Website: walmart
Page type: billing-address
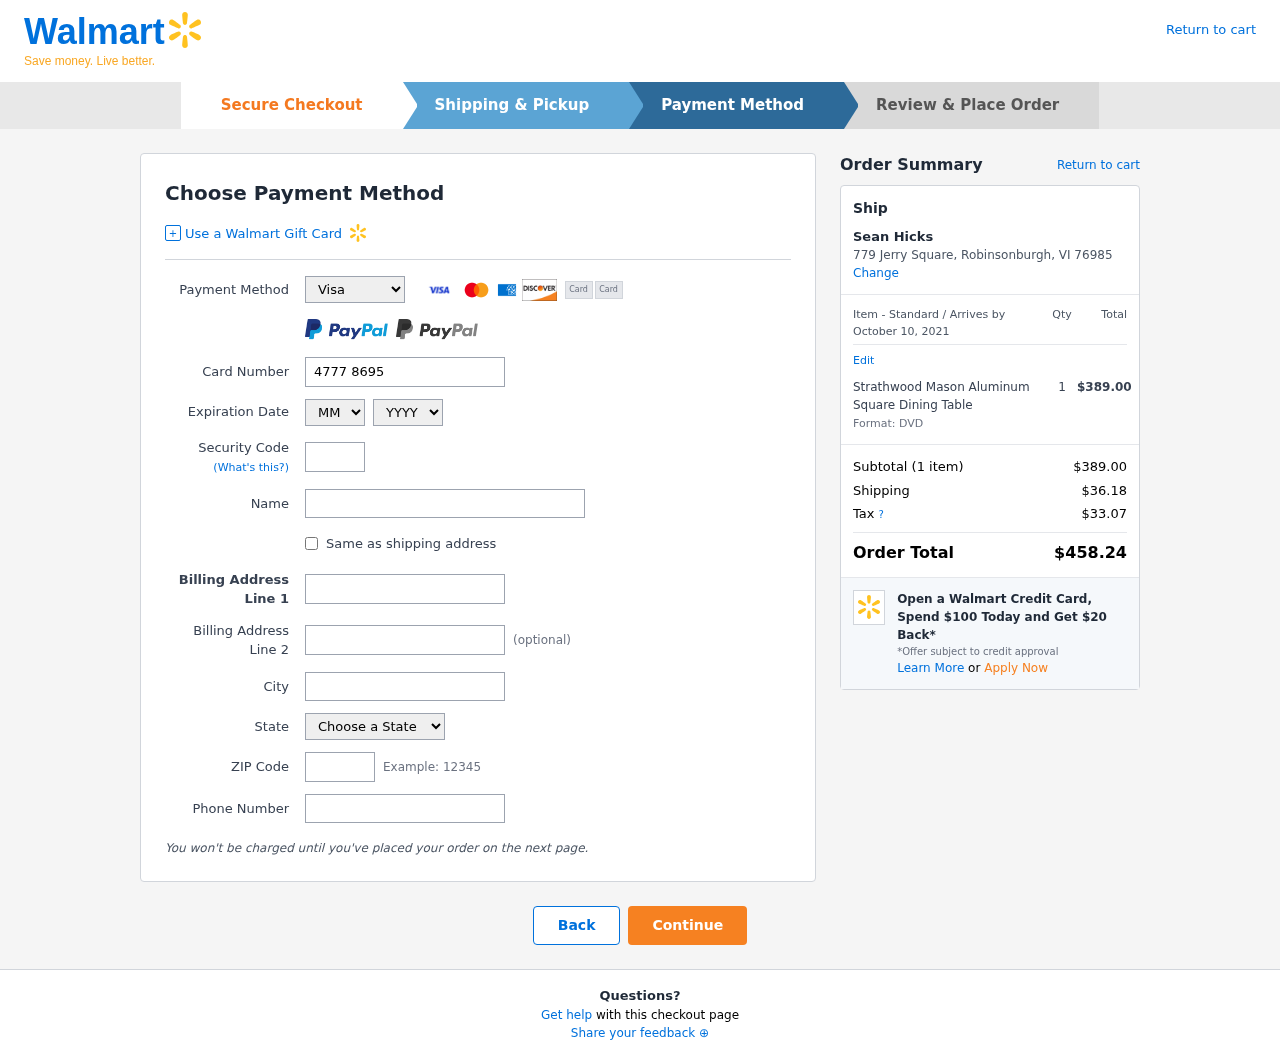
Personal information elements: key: PII_CARD_CVV
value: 339
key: PII_CARD_EXPIRY_MONTH
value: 03
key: PII_CARD_EXPIRY_YEAR
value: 30
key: PII_CARD_NUMBER
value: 4777 8695 6089 8836
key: PII_CARD_TYPE
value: Visa
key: PII_CITY
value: Robinsonburgh
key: PII_CITY_STATE_ZIP
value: Robinsonburgh, VI 76985
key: PII_FULLNAME
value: Sean Hicks
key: PII_PHONE
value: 9928732094
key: PII_POSTCODE
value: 76985
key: PII_STATE
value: VI
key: PII_STREET
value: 779 Jerry Square
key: PII_FULLNAME2
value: Sean Hicks
Product elements: key: PRODUCT1_NAME
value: Strathwood Mason Aluminum Square Dining Table
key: PRODUCT1_PRICE
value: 389
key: PRODUCT1_QUANTITY
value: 1
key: PRODUCT1_DESC
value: Format: DVD
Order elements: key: ORDER_DELIVERY_DATE
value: October 10, 2021
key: ORDER_NUM_ITEMS
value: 1
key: ORDER_SUBTOTAL
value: $389.00
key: ORDER_SHIPPING_COST
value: $36.18
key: ORDER_TAX
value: $33.07
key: ORDER_TOTAL
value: $458.24